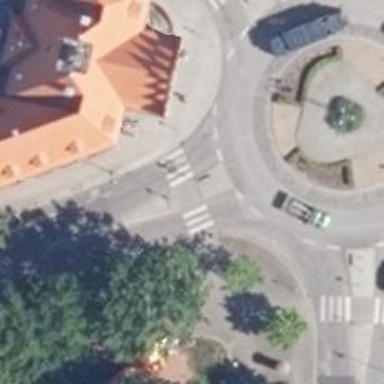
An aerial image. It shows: Uncontrolled zebra crossing with central island.